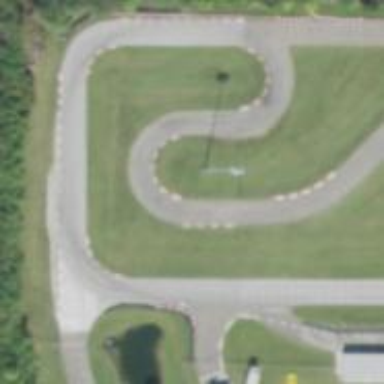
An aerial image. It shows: Motor sport raceway.